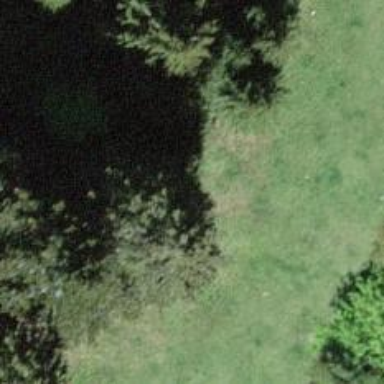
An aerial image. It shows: Needle-leaved tree in natural setting.